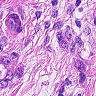
Metastatic tissue present: yes